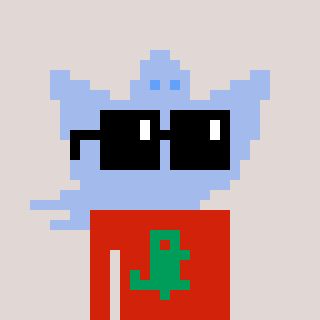
a pixel art character with square black sunglasses, a ghost-B-shaped head and a red-colored body on a warm background